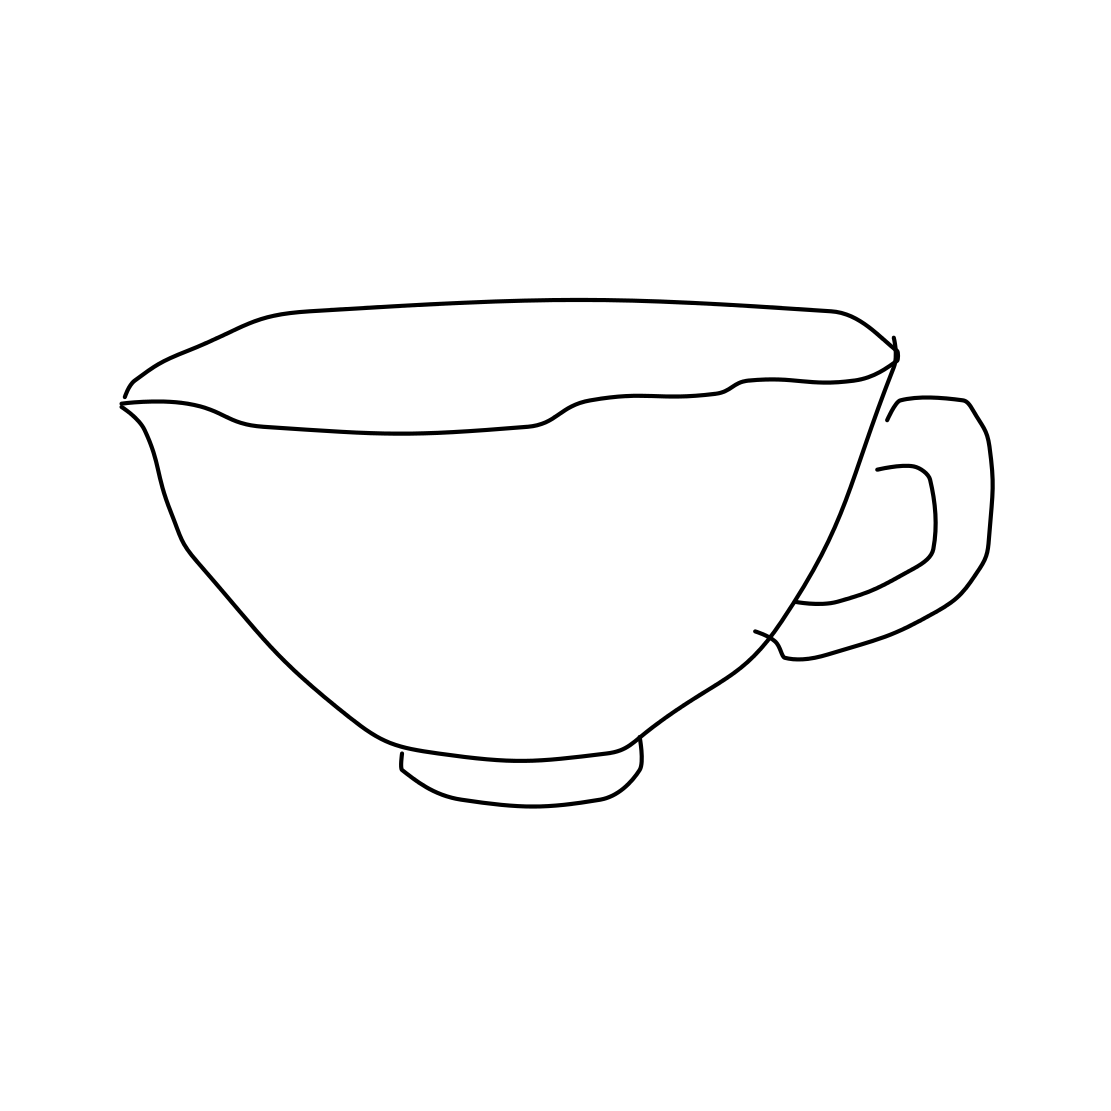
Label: cup